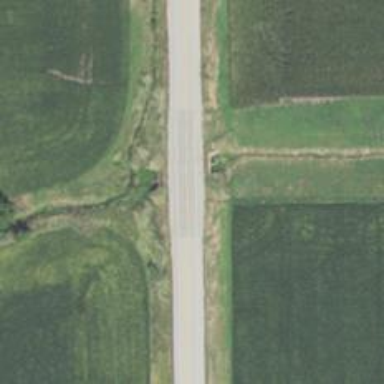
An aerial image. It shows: Secondary road.